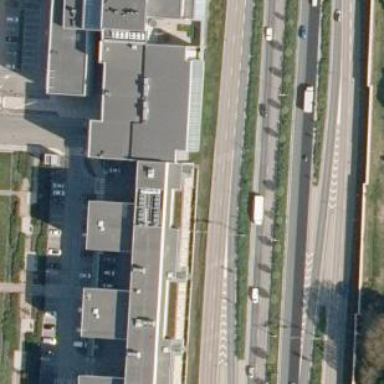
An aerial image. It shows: Trunk link road with asphalt surface.